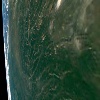
Label: land